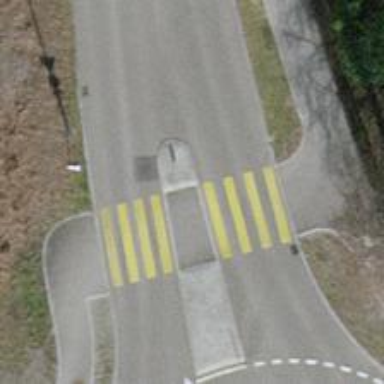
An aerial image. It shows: Marked footway crossing with central island.